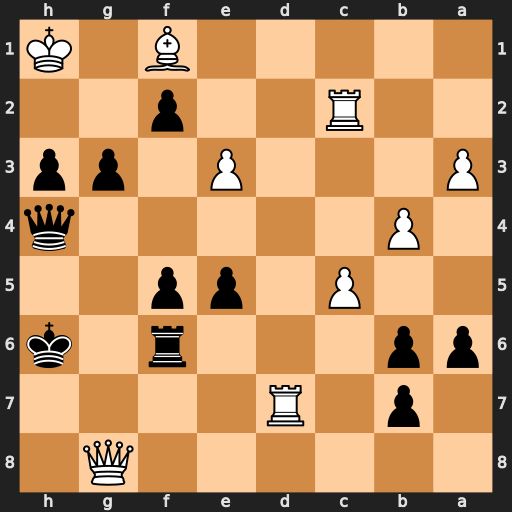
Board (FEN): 6Q1/1p1R4/pp3r1k/2P1pp2/1P5q/P3P1pp/2R2p2/5B1K
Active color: b
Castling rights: -
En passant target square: -
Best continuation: Qe4+ Bg2 hxg2#